Question: I have the following Classes:
'''
public class agentes
{
[PrimaryKey]
public string id { get; set; }
public string idContinente { get; set; }
public string idCountry { get; set; }
public string title { get; set; }
public string desc { get; set; }
}
'''
and
'''
public class country
{
[PrimaryKey]
public string id { get; set; }
public string idContinent { get; set; }
public string title { get; set; }
}
'''
i also have 2 other classes, and have a List of objects of each of those types , country and agents.
my List is filled with the results from a Database query to a sqlite database that looks something like this:
'''
public List<agentes> GetAllAgents()
{
List<agentes> AllAgents = new List<agentes>();
using (var db = new SQLite.SQLiteConnection(app.DBPath))
{
var query = db.Table<agentes>().OrderBy(c => c.idCountry);
foreach (var _Agent in query)
{
var Agente = new agentes()
{
desc = _Agent.desc,
id = _Agent.id,
idContinente = _Agent.idContinente,
idCountry = _Agent.idCountry,
title = _Agent.title,
};
AllAgents.Add(Agente);
}
}
return AllAgents;
}
'''
Now, what i intend to do , is a list of agents organized by country so it looks something like

i started with something like this but clearly it inst whats needed
'''
<ScrollViewer Margin="30,30,0,30" Height="444">
<ItemsControl Name="ListCountries">
<ItemsControl.ItemTemplate>
<DataTemplate>
<StackPanel>
<TextBlock Text="{Binding title}" Foreground="Red" />
<ItemsControl Name="AgentsByCountry" >
<ItemsControl.ItemTemplate>
<DataTemplate>
<TextBlock Text="{Binding desc}" Foreground="Black" />
</DataTemplate>
</ItemsControl.ItemTemplate>
</ItemsControl>
</StackPanel>
</DataTemplate>
</ItemsControl.ItemTemplate>
</ItemsControl>
</ScrollViewer>
'''
anyone got any suggestions how i can do this?
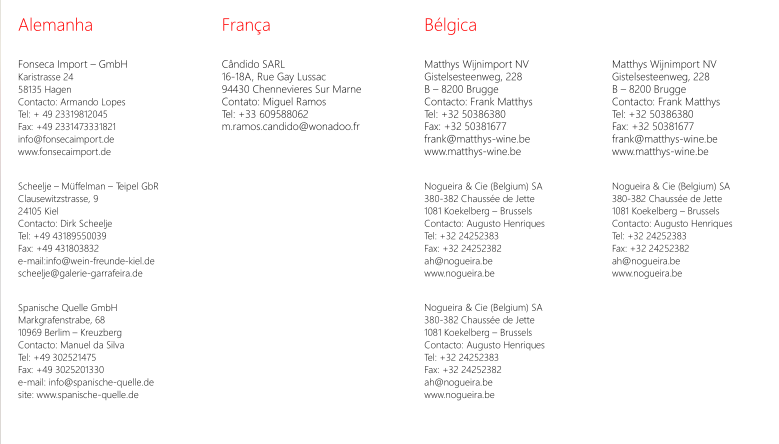
Answer: You can use LINQ to group by 'title' which will create 'IGrouping' for each country where 'Key' will be your country:
'''
ListCountries.ItemsSource = GetAllAgents().GroupBy(a => a.title);
'''
and then change binding for inner 'TextBlock' and 'ItemsControl' like so
'''
<ScrollViewer Margin="30,30,0,30" Height="444">
<ItemsControl Name="ListCountries">
<ItemsControl.ItemsPanel>
<ItemsPanelTemplate>
<StackPanel Orientation="Horizontal"/>
</ItemsPanelTemplate>
</ItemsControl.ItemsPanel>
<ItemsControl.ItemTemplate>
<DataTemplate>
<StackPanel>
<TextBlock Text="{Binding Key}" Foreground="Red"/>
<ItemsControl ItemsSource="{Binding}" >
<ItemsControl.ItemTemplate>
<DataTemplate>
<TextBlock Text="{Binding desc}" Foreground="Black" />
</DataTemplate>
</ItemsControl.ItemTemplate>
</ItemsControl>
</StackPanel>
</DataTemplate>
</ItemsControl.ItemTemplate>
</ItemsControl>
</ScrollViewer>
'''